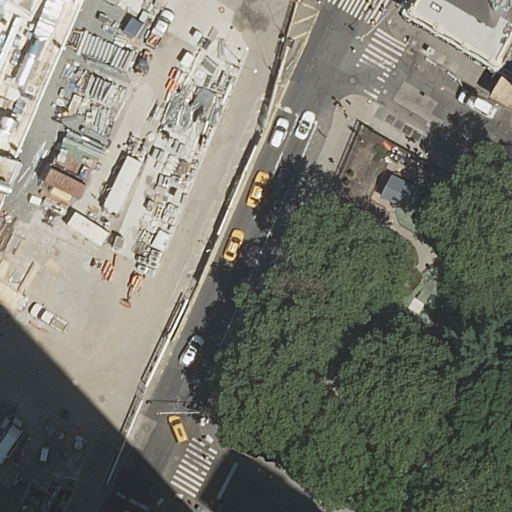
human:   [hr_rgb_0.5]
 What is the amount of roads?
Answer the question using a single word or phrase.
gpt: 9

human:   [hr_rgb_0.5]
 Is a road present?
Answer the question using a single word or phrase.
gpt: yes

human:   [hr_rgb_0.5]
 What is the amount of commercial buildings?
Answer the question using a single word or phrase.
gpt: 0

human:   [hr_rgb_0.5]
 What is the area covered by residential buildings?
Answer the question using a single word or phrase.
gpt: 282m2

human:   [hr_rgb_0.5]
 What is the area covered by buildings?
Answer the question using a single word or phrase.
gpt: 3134m2

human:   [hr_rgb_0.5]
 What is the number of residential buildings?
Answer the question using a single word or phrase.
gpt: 2

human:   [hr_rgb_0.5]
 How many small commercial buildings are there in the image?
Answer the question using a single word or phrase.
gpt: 0

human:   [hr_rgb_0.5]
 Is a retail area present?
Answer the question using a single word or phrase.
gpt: yes

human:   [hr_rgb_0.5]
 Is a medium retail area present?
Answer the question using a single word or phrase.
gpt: no

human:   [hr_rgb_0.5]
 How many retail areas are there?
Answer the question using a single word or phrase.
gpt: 1

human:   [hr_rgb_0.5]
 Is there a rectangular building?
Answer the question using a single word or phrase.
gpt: yes

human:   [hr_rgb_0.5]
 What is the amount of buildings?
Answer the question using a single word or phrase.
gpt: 3

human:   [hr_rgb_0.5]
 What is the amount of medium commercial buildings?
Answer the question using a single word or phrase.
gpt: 0

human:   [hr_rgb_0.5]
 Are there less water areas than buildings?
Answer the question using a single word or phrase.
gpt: yes

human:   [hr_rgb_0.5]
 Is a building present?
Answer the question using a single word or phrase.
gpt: yes

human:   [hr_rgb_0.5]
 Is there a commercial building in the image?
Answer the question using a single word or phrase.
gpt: no

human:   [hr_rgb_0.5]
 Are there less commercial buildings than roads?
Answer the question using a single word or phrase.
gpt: yes

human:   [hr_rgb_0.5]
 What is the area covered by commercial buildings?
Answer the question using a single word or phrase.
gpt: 0m2

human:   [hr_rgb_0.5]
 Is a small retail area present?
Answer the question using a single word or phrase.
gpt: yes

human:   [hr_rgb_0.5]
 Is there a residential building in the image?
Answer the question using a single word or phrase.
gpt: yes

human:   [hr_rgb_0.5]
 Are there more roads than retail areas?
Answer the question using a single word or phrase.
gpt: yes

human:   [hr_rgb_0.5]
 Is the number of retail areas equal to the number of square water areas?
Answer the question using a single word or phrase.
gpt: no

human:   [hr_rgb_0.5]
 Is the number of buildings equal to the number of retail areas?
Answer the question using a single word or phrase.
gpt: no

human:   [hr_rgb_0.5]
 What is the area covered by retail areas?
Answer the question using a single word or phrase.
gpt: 0m2

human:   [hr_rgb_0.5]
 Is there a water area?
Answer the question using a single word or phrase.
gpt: no

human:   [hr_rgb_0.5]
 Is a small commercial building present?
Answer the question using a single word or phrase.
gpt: no

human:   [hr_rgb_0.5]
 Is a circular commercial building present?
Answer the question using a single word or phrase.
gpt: no

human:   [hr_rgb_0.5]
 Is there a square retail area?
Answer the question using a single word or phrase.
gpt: no

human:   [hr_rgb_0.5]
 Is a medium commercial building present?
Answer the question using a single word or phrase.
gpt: no

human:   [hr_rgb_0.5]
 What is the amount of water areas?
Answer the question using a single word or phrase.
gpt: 0

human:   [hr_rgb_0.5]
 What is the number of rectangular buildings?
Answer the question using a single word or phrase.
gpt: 2

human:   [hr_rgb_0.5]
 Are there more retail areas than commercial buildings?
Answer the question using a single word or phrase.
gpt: yes

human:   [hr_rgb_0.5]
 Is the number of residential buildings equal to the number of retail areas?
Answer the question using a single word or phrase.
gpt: no

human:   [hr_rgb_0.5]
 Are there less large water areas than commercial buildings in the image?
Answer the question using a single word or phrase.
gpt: no

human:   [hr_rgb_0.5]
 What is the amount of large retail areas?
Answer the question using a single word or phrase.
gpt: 0

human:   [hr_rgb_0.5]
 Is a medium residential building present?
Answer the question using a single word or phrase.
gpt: yes

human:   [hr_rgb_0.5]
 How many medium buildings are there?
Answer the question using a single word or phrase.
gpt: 2

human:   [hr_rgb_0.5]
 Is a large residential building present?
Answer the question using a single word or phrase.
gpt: no

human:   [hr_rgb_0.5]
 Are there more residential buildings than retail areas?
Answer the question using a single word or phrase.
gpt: yes

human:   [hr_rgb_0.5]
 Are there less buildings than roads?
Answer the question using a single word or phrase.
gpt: yes

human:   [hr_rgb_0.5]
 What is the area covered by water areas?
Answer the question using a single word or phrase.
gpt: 0m2

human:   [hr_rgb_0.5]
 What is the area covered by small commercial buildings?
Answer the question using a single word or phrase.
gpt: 0m2

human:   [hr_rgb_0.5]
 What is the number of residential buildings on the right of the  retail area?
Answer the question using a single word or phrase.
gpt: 2

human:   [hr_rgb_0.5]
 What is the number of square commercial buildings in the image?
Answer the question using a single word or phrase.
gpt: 0

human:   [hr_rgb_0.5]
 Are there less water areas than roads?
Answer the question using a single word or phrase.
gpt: yes

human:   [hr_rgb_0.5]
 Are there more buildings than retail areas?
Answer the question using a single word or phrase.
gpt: yes

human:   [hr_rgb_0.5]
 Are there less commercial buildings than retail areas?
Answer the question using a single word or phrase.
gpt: yes

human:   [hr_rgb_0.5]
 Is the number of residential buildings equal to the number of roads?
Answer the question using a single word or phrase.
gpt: no

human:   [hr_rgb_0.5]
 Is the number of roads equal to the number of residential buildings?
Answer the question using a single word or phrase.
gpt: no

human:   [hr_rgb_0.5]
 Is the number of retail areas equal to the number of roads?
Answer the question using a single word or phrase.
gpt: no

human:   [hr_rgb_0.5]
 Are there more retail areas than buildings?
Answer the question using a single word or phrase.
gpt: no

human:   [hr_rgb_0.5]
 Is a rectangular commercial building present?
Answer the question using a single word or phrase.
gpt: no

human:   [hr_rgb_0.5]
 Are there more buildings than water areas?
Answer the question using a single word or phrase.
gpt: yes

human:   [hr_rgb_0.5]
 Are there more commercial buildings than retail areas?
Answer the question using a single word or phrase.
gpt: no

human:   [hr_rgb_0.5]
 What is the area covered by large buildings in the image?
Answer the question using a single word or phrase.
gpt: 2852m2

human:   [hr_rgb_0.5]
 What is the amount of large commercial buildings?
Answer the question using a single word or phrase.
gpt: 0

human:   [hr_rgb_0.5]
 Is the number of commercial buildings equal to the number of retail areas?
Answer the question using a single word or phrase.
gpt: no

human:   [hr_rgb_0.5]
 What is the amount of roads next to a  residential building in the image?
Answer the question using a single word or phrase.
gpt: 9

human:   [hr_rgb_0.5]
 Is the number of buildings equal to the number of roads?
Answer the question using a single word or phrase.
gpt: no

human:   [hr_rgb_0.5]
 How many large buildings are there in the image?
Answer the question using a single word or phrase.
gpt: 1

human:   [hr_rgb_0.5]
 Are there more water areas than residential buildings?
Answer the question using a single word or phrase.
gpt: no

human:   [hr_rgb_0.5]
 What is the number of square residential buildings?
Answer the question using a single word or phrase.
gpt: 0

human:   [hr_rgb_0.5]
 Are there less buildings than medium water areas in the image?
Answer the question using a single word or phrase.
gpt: no

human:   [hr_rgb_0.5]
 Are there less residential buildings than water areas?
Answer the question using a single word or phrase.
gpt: no